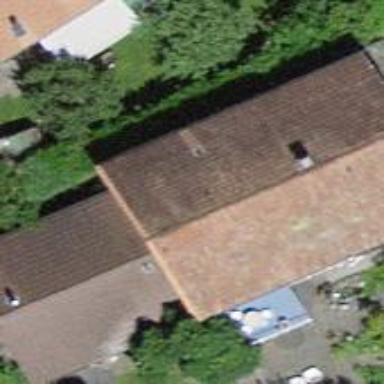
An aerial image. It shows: Building with roof made of roof tiles.